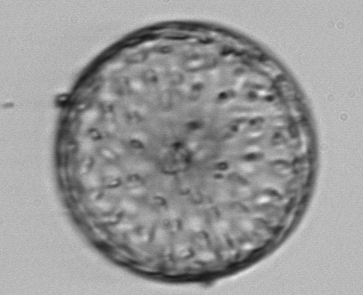
Label: Coscinodiscus